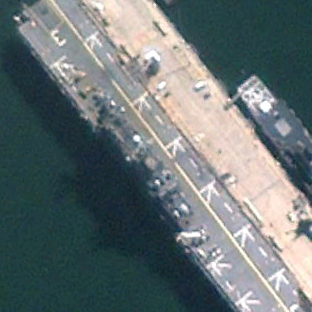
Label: assault